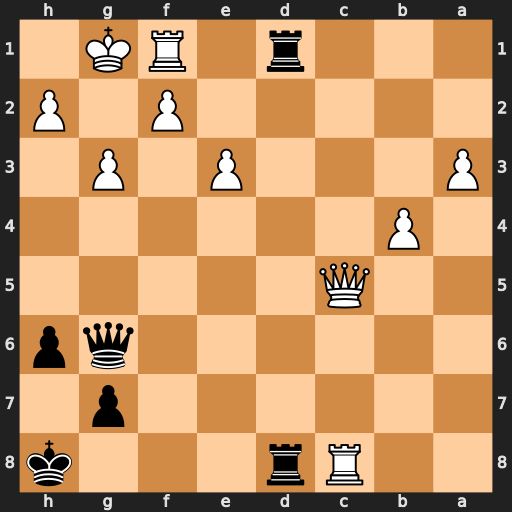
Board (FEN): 2Rr3k/6p1/6qp/2Q5/1P6/P3P1P1/5P1P/3r1RK1
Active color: b
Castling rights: -
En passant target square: -
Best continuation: Rxf1+ Kxf1 Qa6+